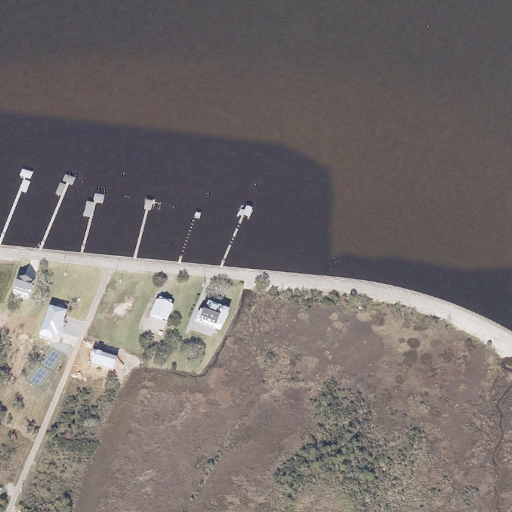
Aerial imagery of cape in Mississippi named Cedar Point containing open water, herbaceous wetlands, barren land, medium intensity development, low intensity development, high intensity development, and open development